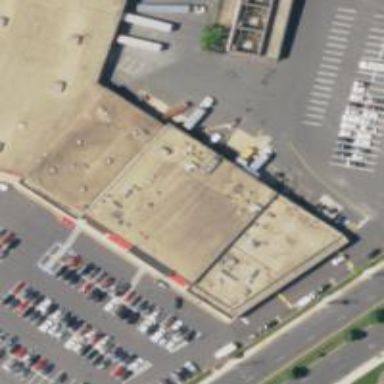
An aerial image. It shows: Supermarket.